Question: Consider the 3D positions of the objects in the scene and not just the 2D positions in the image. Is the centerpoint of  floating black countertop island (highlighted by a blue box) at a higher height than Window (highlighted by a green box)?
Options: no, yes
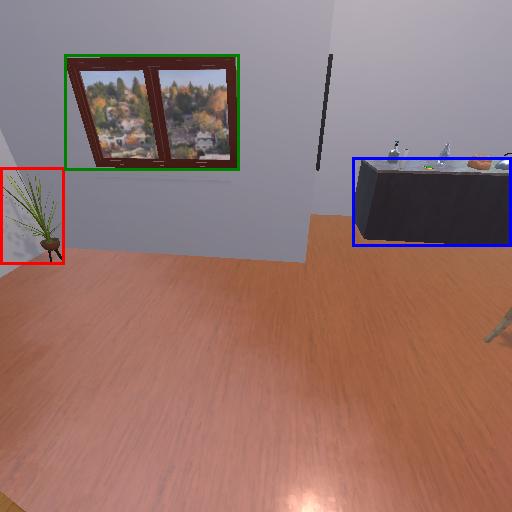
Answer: no